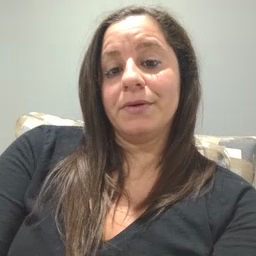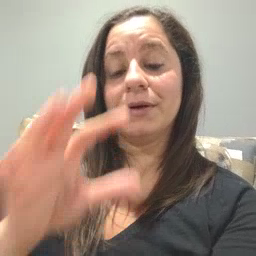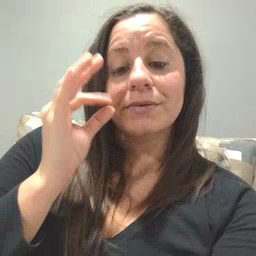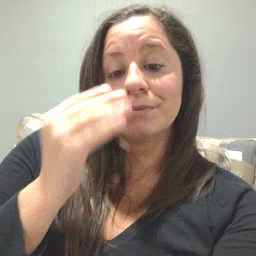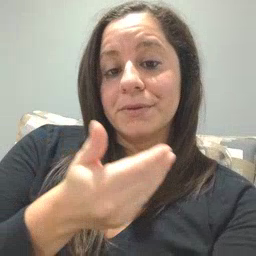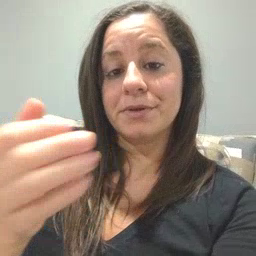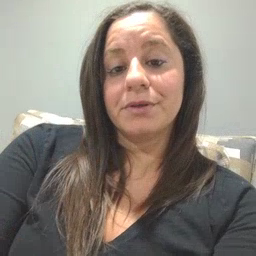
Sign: kitty